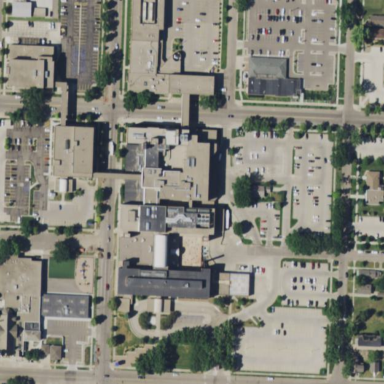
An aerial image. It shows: Hospital providing healthcare services.